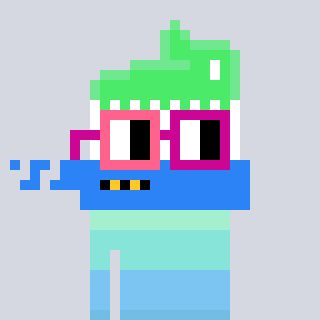
a pixel art character with square pink and red glasses, a toothbrush-shaped head and a peachy-colored body on a cool background